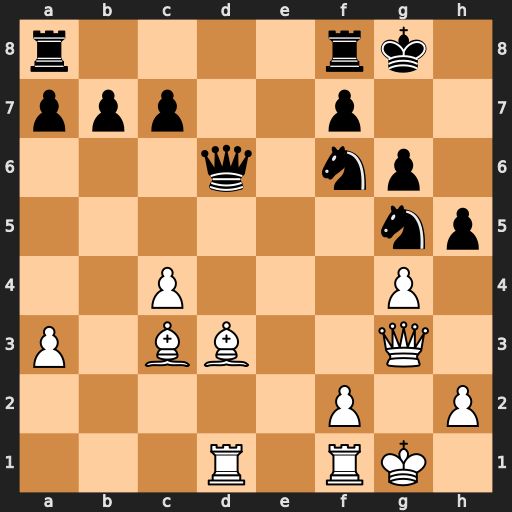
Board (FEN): r4rk1/ppp2p2/3q1np1/6np/2P3P1/P1BB2Q1/5P1P/3R1RK1
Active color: w
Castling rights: -
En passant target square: -
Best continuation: Qxd6 cxd6 Bxf6